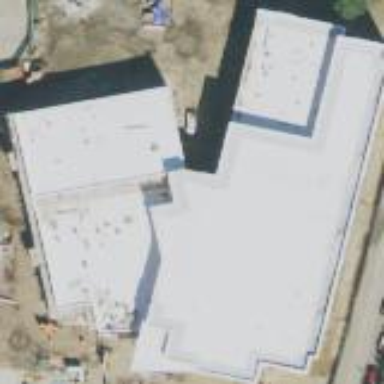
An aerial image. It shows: School building with Ghost White colored roof.